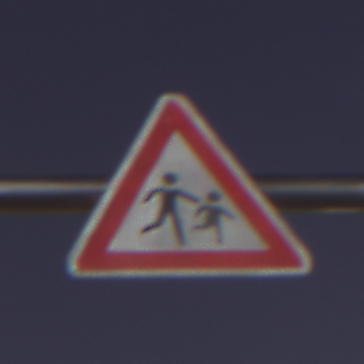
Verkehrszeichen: KinderLinks
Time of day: Night
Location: Outdoor (Urban)
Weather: PartlyCloudy
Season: NotSpecified
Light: Natural